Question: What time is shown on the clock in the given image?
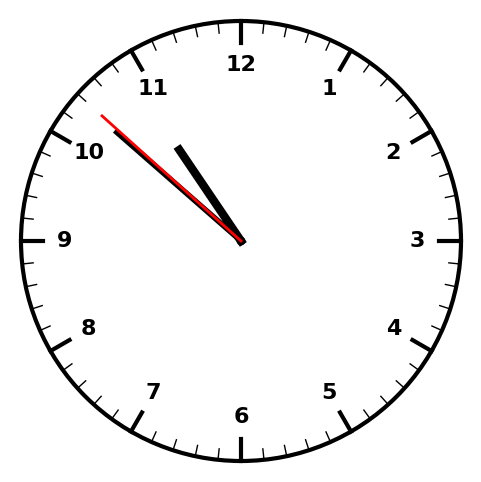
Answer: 10:51:52